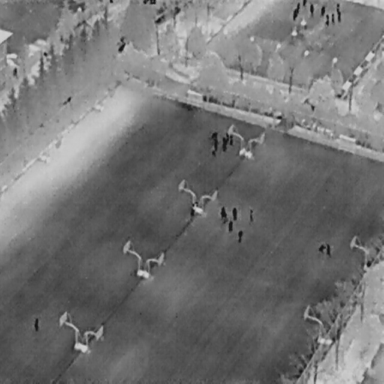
There are 22 People in the infrared image.